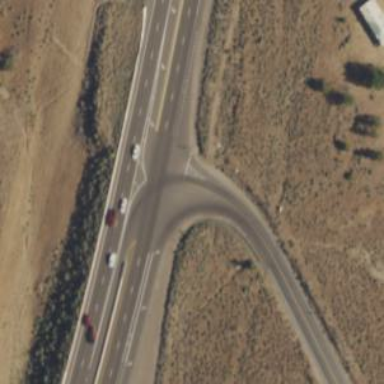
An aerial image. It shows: Trunk link highway.